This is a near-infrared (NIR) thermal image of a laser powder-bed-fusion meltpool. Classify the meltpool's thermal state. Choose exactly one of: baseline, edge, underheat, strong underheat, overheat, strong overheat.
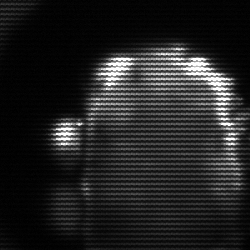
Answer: baseline